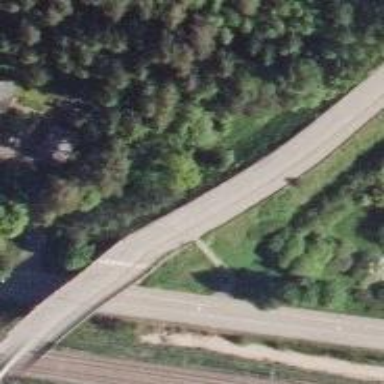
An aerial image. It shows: Embankment along unclassified road.